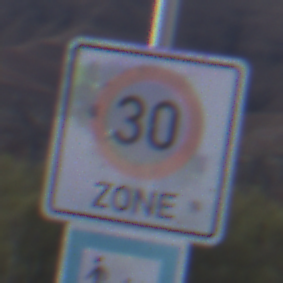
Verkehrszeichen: BeginnZone30
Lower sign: SackgasseRadverkehrFussgaengerDurchlaessig
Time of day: Dusk
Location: Outdoor (Nature)
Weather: Clear
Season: NotSpecified
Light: Natural